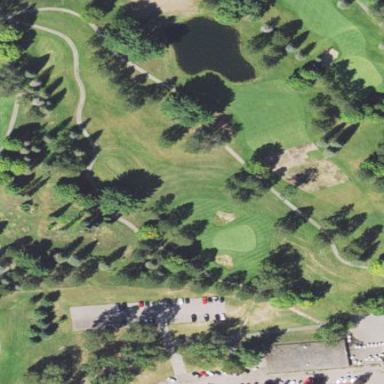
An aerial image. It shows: Scenic golf fairway.